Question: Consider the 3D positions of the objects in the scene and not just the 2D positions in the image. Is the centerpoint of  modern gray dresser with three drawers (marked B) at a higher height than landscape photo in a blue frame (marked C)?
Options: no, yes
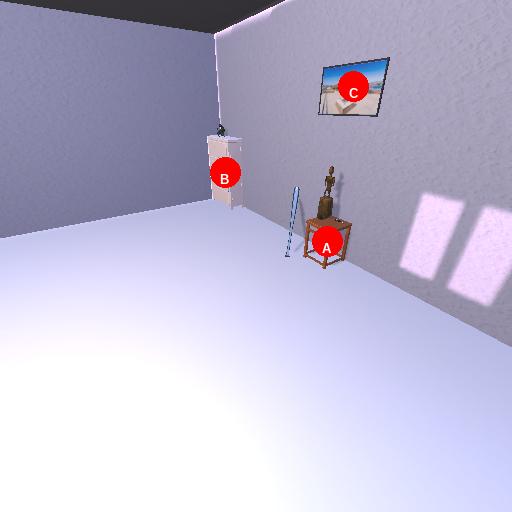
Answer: no